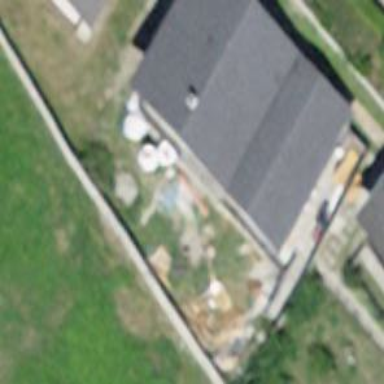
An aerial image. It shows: Detached building.